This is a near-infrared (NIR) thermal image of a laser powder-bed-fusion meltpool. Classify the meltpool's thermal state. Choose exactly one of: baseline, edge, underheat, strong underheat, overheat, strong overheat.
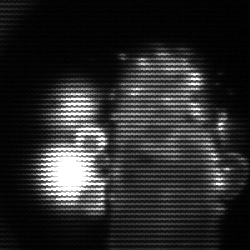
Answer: strong underheat